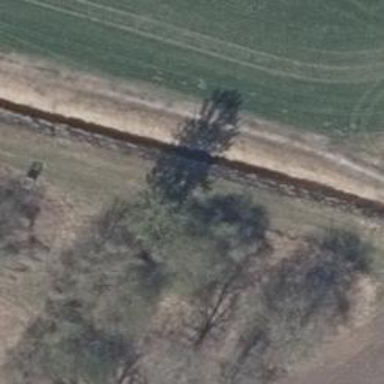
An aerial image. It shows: Hunting stand.